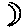
Label: moon